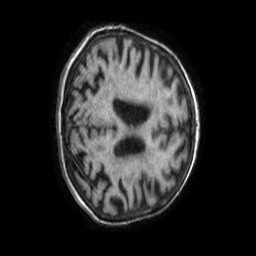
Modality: T1w
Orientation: axial
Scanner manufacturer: philips
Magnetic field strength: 1.5 T
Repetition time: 0.007514 s
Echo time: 0.003443 s